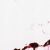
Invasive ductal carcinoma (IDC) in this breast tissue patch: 0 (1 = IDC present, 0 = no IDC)